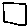
Label: square